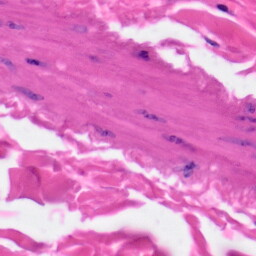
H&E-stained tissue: Skin